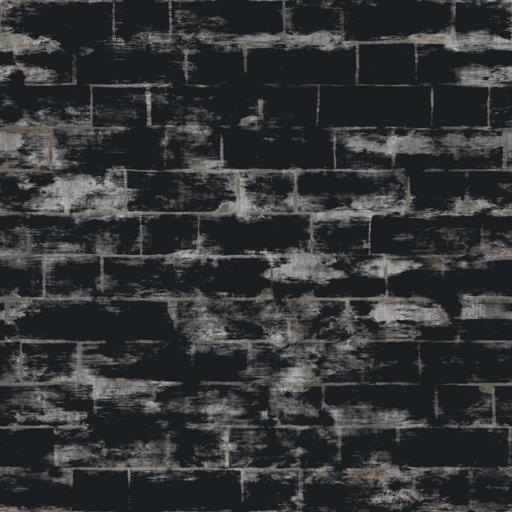
Tags: black damaged paint painted bricks